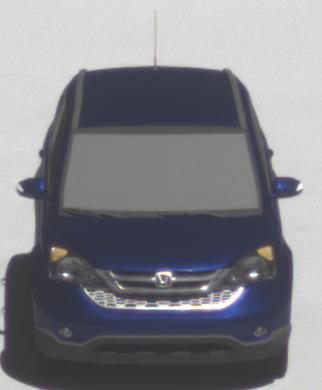
Make: Honda
Model: CR-V
Detailed model: CR-V (III) (04/10 - 10/12)
Model produced from: 2010
Model produced until: 2012
Doors: 5
Color: blue
Road condition: dry road
Daytime: midday
Contrast: medium contrast